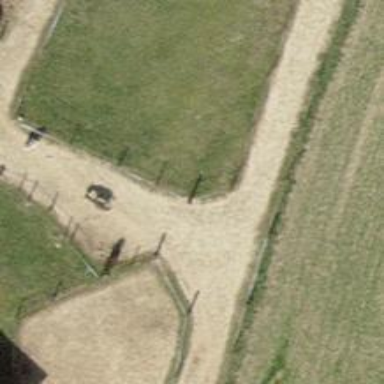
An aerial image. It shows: Gate.